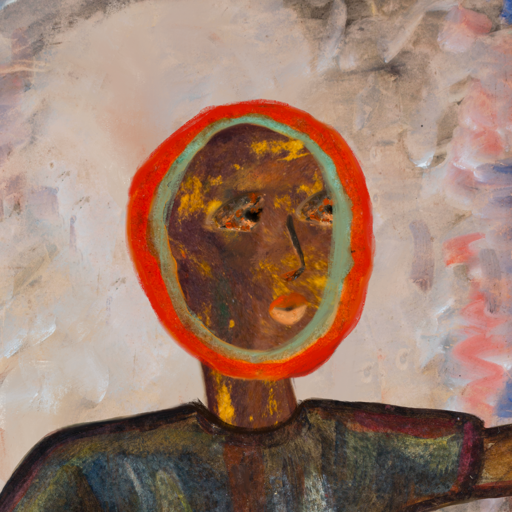
Background: Roy_Bahadur, Head And Neck Side: Comrade, Face Side: Gypsy_Queen, Bust: Mosgoul, Hair Side: Sisters, Head Accessory: Blank, Second Necklace: Blank, Necklace: Blank, Baby: Blank